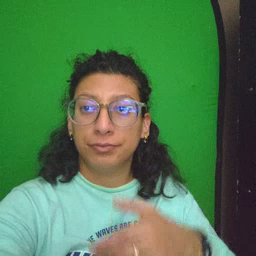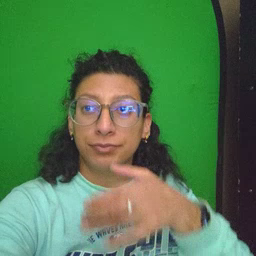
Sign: drink